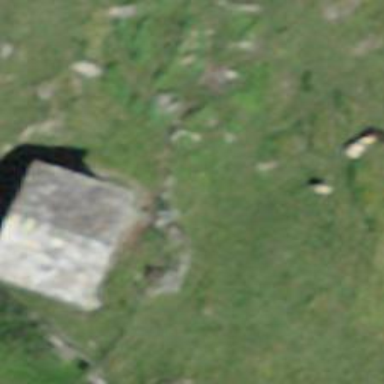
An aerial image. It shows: Barn.